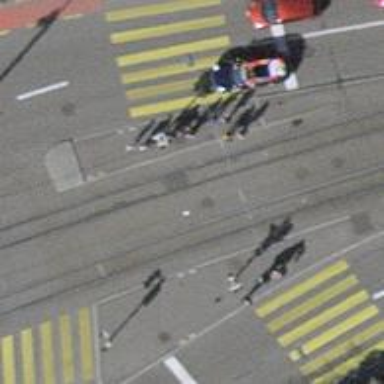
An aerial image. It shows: Tram crossing on the railway.